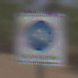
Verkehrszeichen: BeginnFahrradstrasse
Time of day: Midday
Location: Outdoor (RoadRail)
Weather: Clear
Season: NotSpecified
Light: Natural